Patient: sex M, age 26
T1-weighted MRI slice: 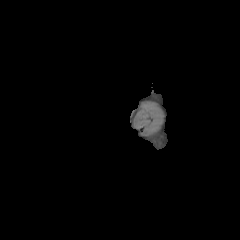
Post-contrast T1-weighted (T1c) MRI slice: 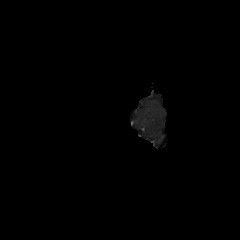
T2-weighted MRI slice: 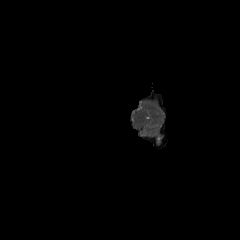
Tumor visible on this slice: no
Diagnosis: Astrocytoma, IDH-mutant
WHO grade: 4